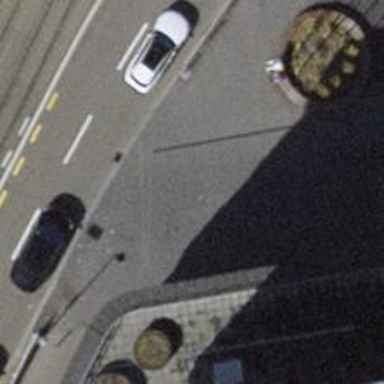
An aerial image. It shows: Rising bollard is in place as barrier.